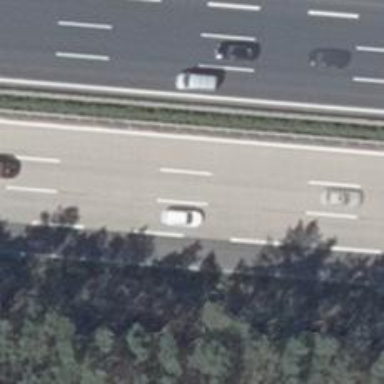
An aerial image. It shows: Motorway with concrete surface.